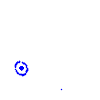
Particle: kaon